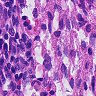
Metastatic tissue present: no